Question: I created an install project for my addin and keep getting these two errors:
I have searched all over for how to solve them and haven't been able to find much on them. Does anyone have any information on them that would lead me in the right direction?
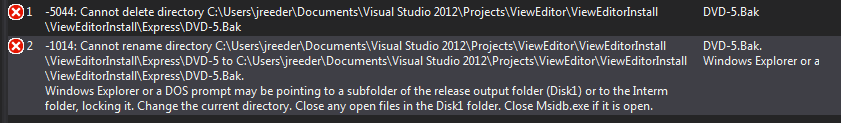
Answer: I found the answer. If you are currently in Windows Explorer and are in the same directory looking at the install files, it will throw this error. Back out of the directory and it wont throw an error.